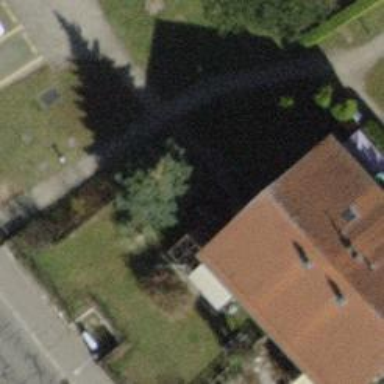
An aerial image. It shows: Residential building.